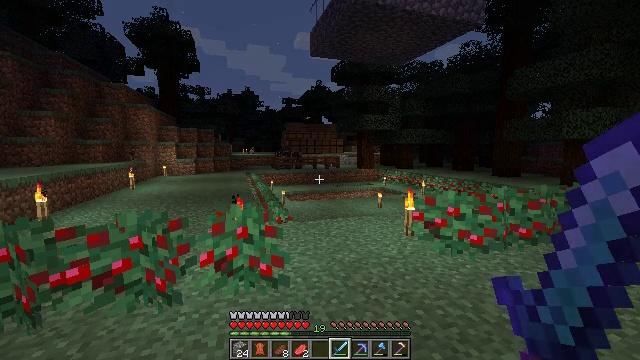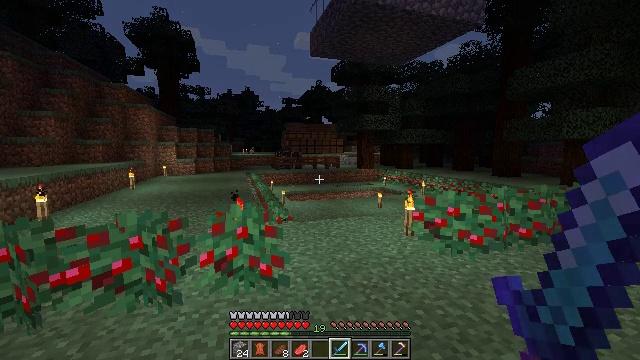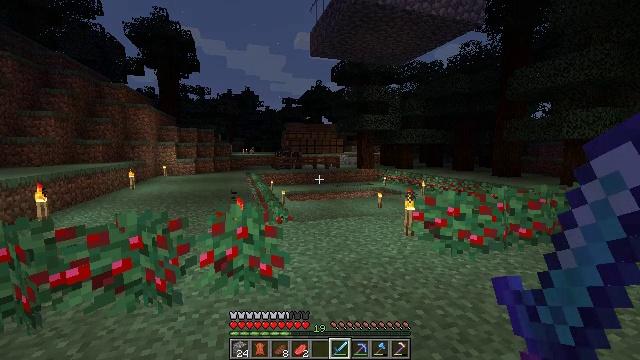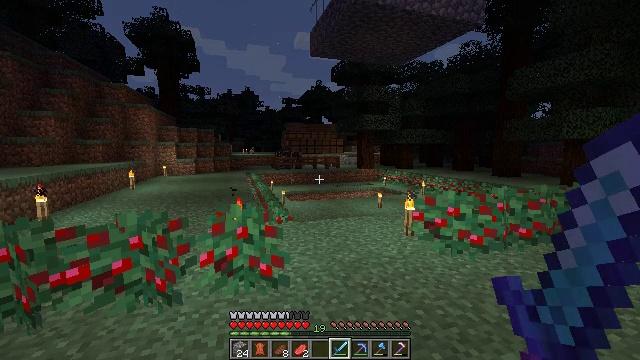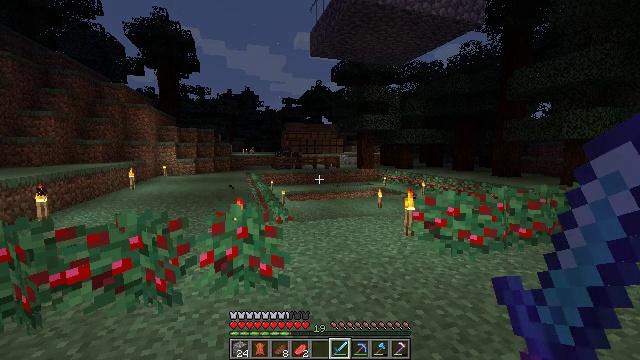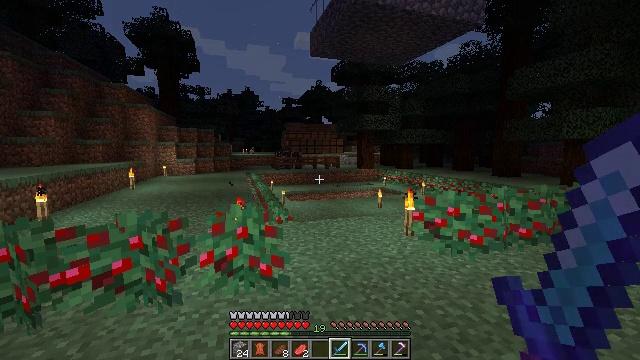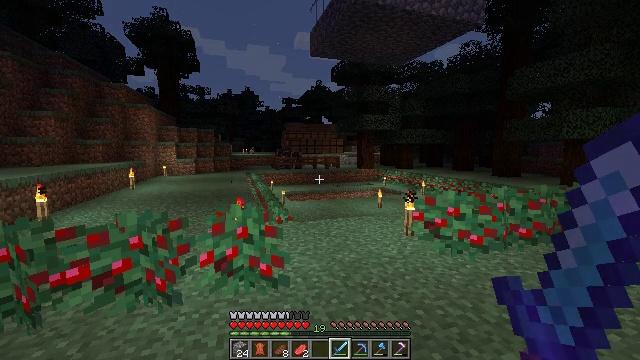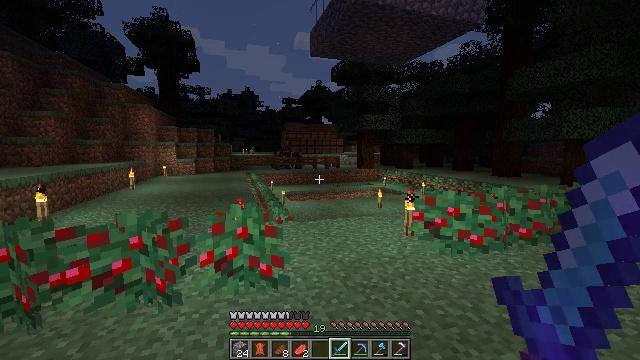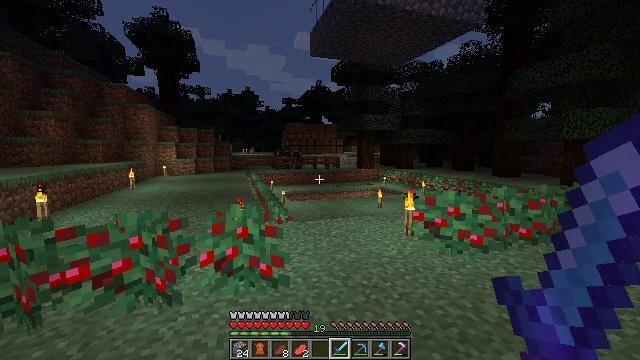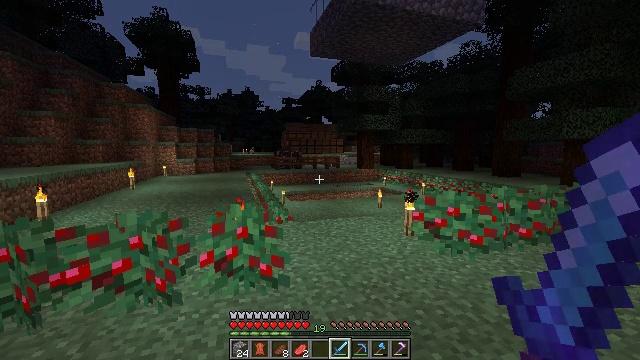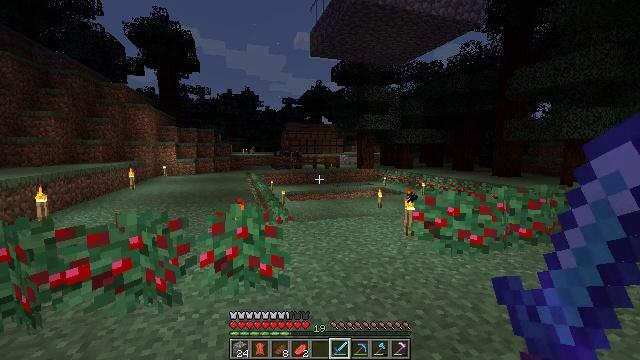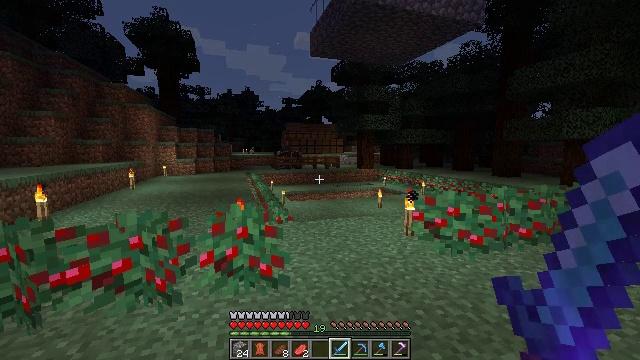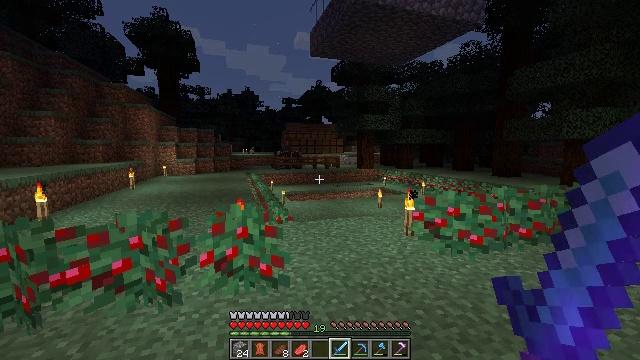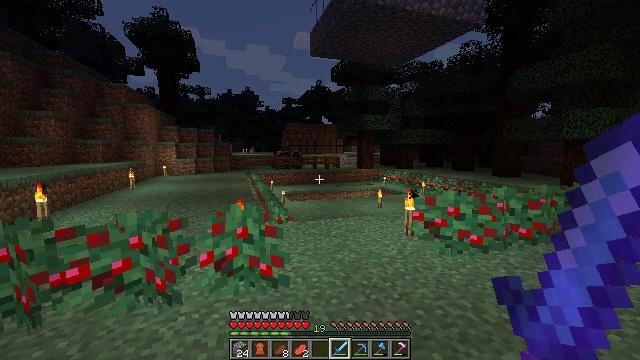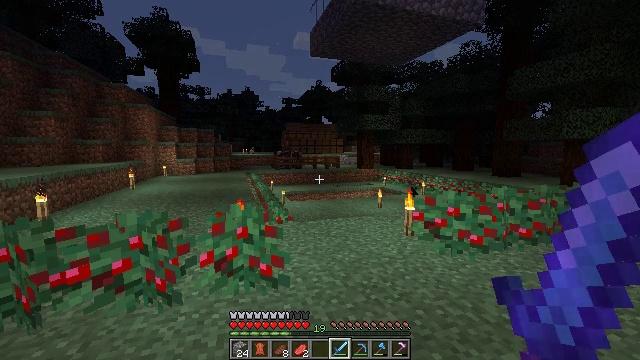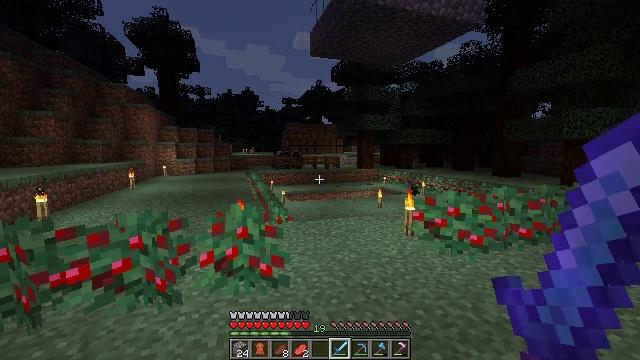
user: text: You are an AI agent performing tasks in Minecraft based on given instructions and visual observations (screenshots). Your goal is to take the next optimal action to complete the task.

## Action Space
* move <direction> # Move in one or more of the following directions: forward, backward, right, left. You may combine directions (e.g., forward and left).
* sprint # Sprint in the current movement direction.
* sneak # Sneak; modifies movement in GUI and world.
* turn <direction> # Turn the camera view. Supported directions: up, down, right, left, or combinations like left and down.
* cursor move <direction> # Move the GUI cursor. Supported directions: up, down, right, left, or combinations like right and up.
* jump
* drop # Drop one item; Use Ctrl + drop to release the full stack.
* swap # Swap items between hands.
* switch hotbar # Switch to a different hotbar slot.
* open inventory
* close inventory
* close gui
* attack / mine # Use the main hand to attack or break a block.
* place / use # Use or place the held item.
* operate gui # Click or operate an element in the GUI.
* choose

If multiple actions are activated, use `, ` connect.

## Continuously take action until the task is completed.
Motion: motion action
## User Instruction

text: Destroy the wheat to collect it.
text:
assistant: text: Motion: no_op
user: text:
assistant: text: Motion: no_op
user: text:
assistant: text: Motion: no_op
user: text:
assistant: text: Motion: no_op
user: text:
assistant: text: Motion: no_op
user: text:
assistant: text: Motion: no_op
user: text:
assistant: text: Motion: no_op
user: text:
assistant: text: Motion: no_op
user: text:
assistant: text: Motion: no_op
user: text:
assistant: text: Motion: no_op
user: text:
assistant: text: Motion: no_op
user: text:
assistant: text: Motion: no_op
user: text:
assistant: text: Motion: no_op
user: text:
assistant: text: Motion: no_op
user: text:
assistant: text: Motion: no_op
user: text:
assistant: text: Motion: no_op
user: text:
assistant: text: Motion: no_op
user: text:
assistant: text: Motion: no_op
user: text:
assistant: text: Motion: no_op
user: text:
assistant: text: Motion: no_op
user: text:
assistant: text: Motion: no_op
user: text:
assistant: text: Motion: no_op
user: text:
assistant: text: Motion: no_op
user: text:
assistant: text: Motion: no_op
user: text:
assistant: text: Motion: no_op
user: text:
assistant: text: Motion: no_op
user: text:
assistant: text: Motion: no_op
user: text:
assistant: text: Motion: no_op
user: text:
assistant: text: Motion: no_op
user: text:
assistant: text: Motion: no_op